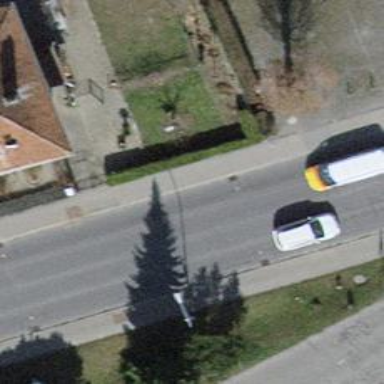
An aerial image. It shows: Bus stop with platform for public transport.